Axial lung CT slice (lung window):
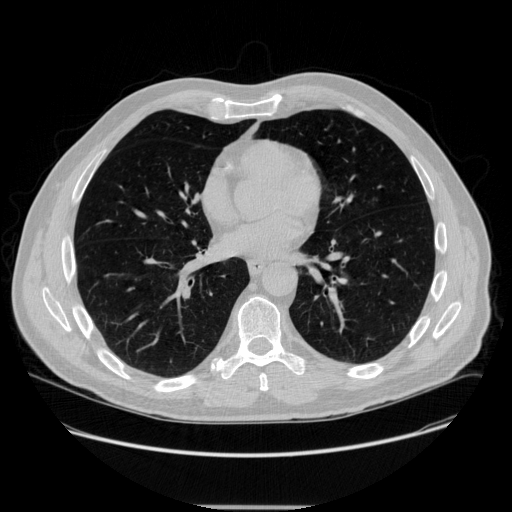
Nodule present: no